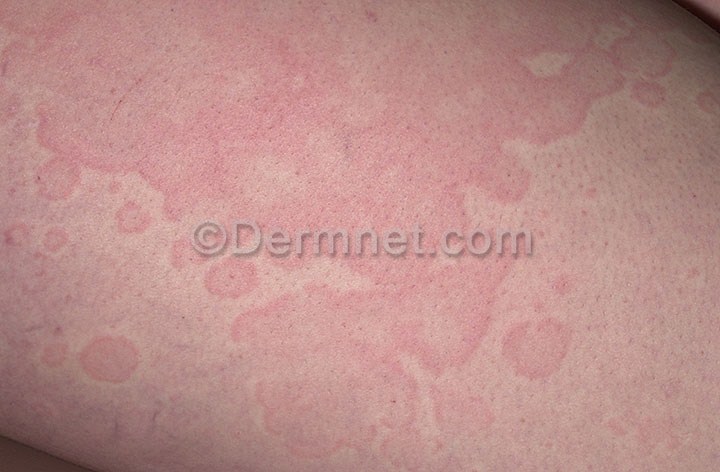
Disease: Urticaria Hives